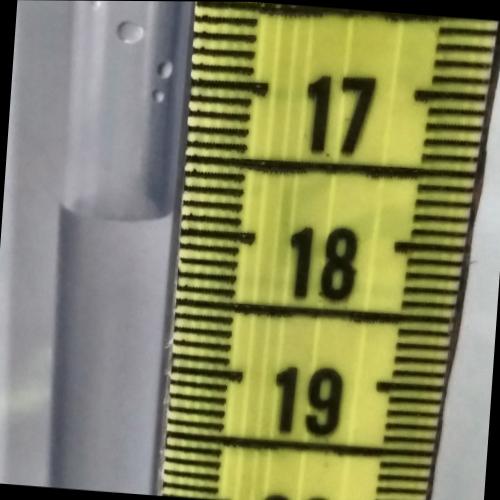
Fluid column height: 17.9 cm